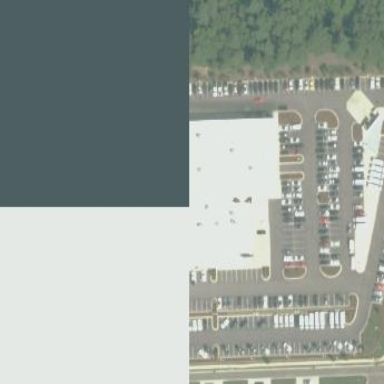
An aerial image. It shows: Car shop building.